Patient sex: M
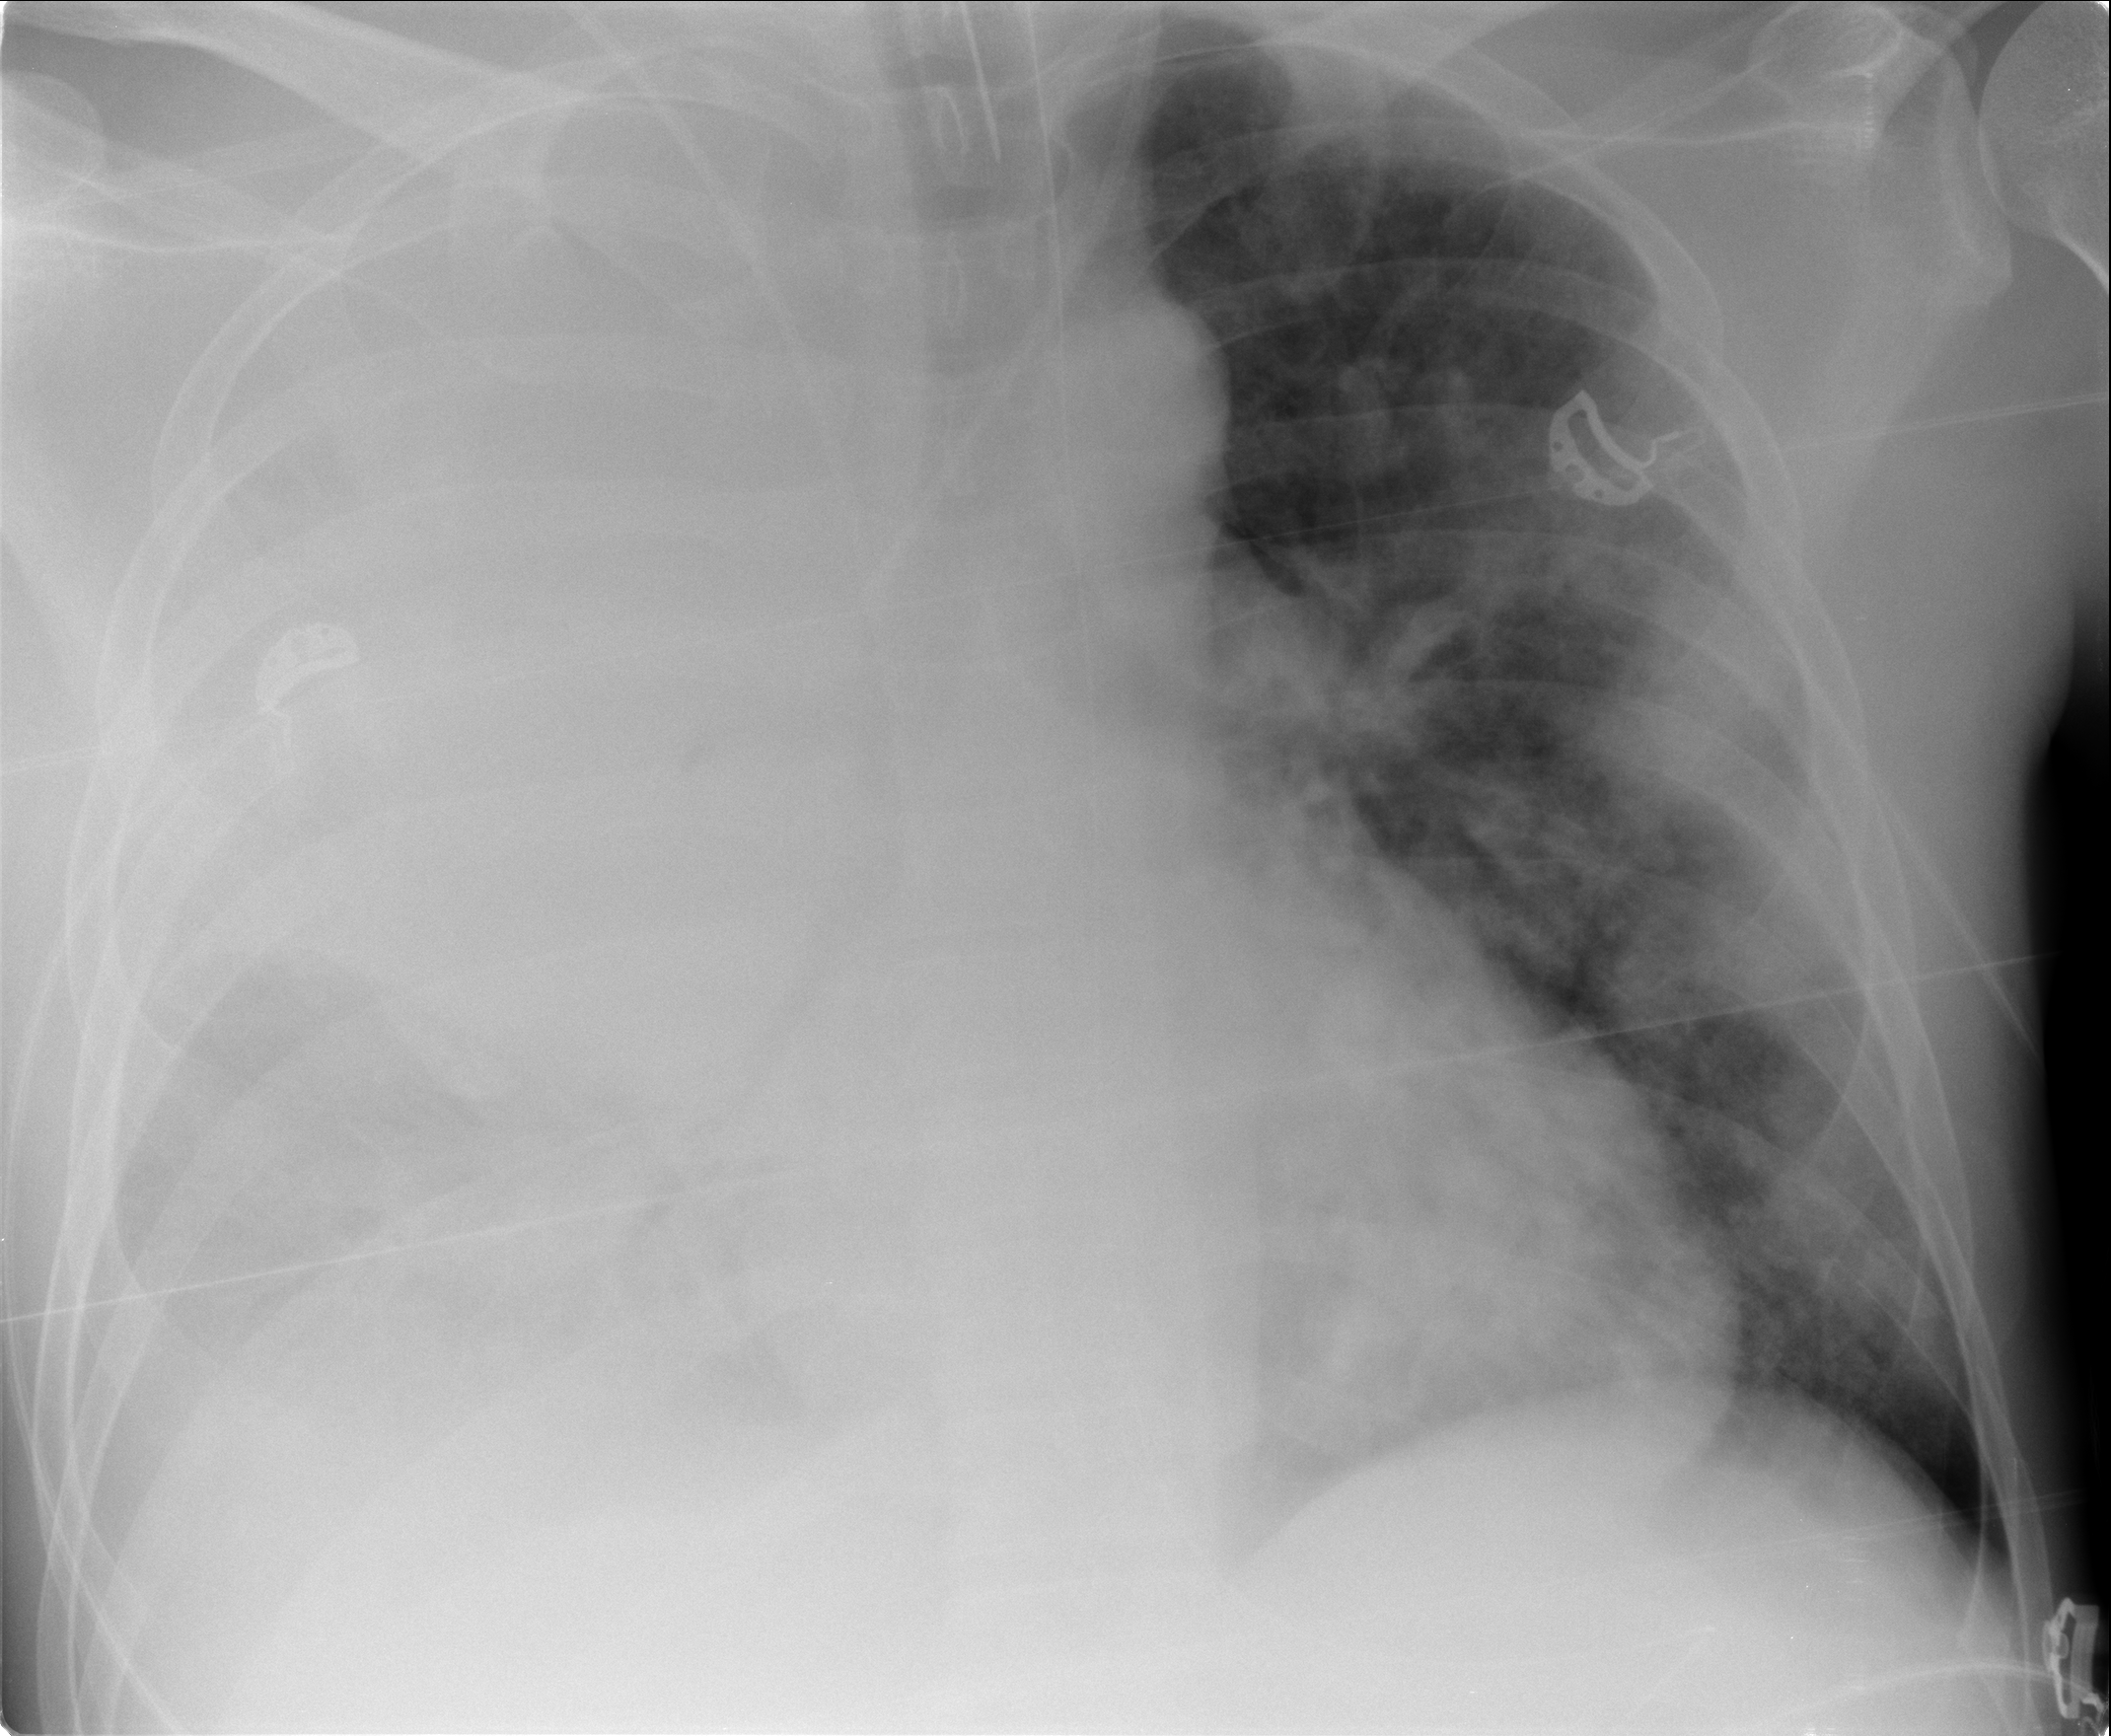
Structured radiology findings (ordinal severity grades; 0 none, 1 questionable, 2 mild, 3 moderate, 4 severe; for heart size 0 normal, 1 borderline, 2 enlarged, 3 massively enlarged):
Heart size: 0
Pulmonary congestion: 2
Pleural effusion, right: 3
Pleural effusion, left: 0
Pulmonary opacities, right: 3
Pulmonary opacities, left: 3
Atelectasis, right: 4
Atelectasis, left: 0